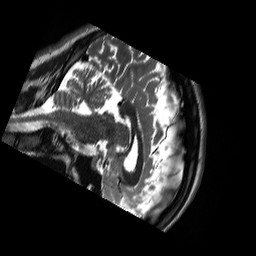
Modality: T2w
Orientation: sagittal
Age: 19
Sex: male
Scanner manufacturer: siemens
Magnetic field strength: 3 T
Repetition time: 13.52 s
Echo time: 0.088 s